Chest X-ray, PA view. Patient: 34 years old, sex M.
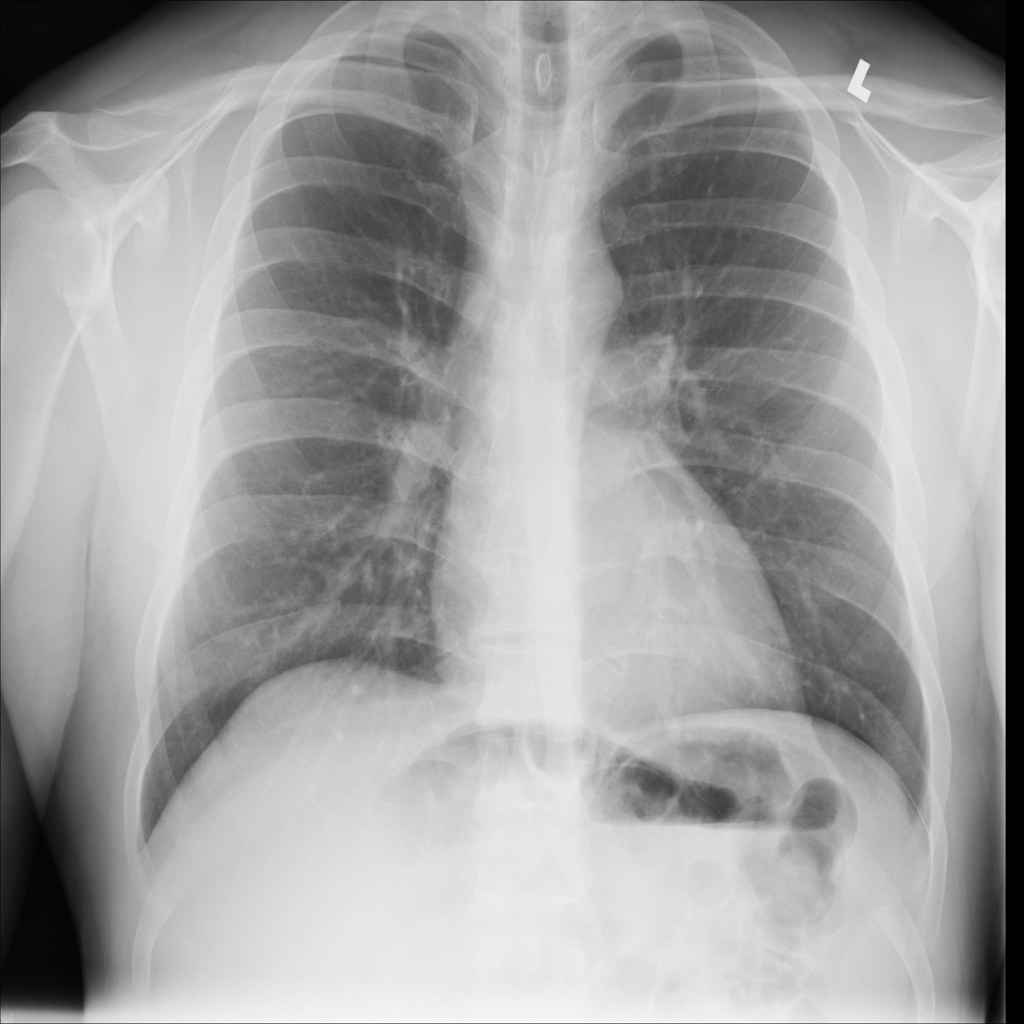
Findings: No Finding